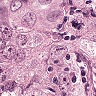
Metastatic tissue present: yes